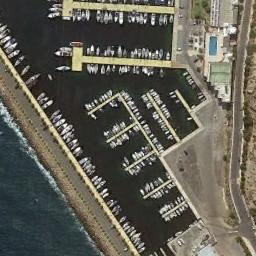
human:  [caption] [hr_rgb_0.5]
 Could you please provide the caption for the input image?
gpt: Many ships are in the harbor .

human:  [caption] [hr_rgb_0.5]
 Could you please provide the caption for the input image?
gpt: Many ships are neatly moored in the harbor, Surrounded by sea water, Buildings and roads .

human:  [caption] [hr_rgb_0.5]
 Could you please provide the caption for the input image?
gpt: There are many branches of the harbor .

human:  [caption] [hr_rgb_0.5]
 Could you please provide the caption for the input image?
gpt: The harbor has lots of neatly docked boats and an open area is next to the harbor .

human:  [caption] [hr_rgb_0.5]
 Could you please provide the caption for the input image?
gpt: There are some roads and buildings around the harbor .